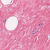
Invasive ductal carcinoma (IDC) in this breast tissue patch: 0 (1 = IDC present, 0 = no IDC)